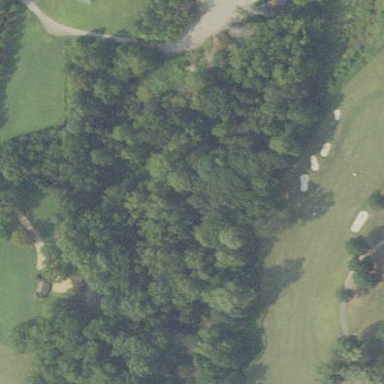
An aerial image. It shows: Area of rough grass used for golf.